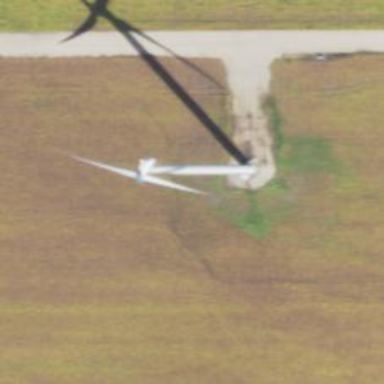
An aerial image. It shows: Wind generator powered by horizontal axis wind turbine.